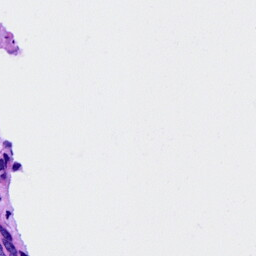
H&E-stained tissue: Ovarian